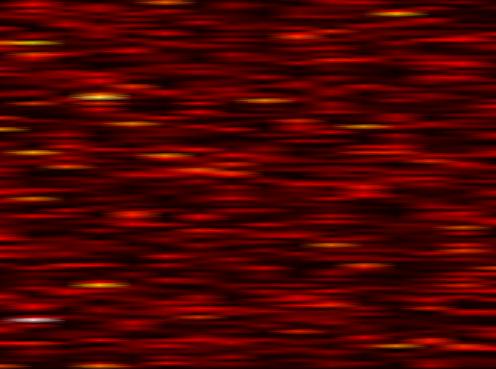
Label: FBMC